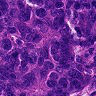
Metastatic tissue present: yes